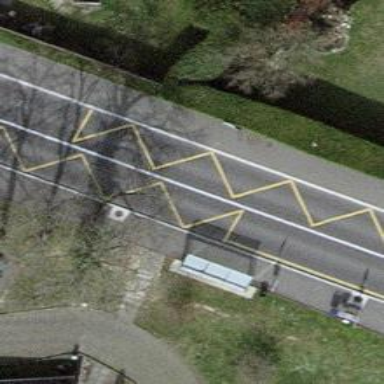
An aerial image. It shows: Bus stop with stop position for public transport.